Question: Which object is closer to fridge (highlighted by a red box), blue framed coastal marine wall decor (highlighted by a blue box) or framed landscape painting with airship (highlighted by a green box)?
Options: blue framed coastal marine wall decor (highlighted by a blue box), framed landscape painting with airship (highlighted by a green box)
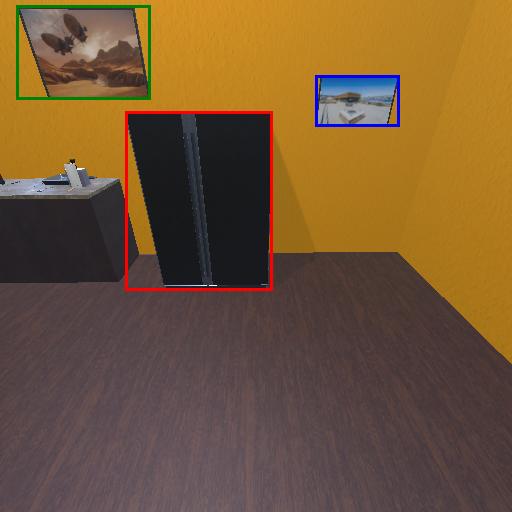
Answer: blue framed coastal marine wall decor (highlighted by a blue box)